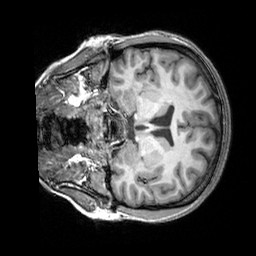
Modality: T1w
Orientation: coronal
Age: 22
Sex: female
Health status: healthy
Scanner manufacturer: siemens
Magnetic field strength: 3 T
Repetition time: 2.3 s
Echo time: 0.00303 s